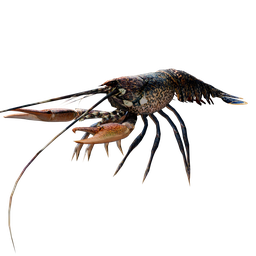
Label: animals